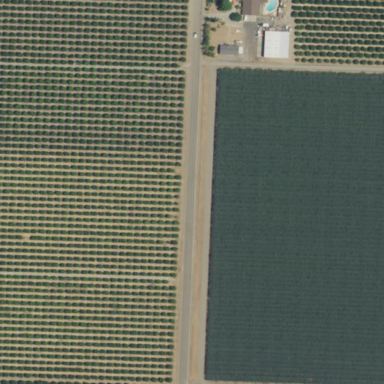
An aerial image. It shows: Orange orchard with rows of orange trees.